Field crop: maize
Growth stage: 2
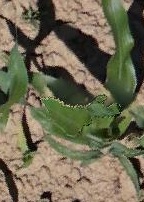
Species: maize